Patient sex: F
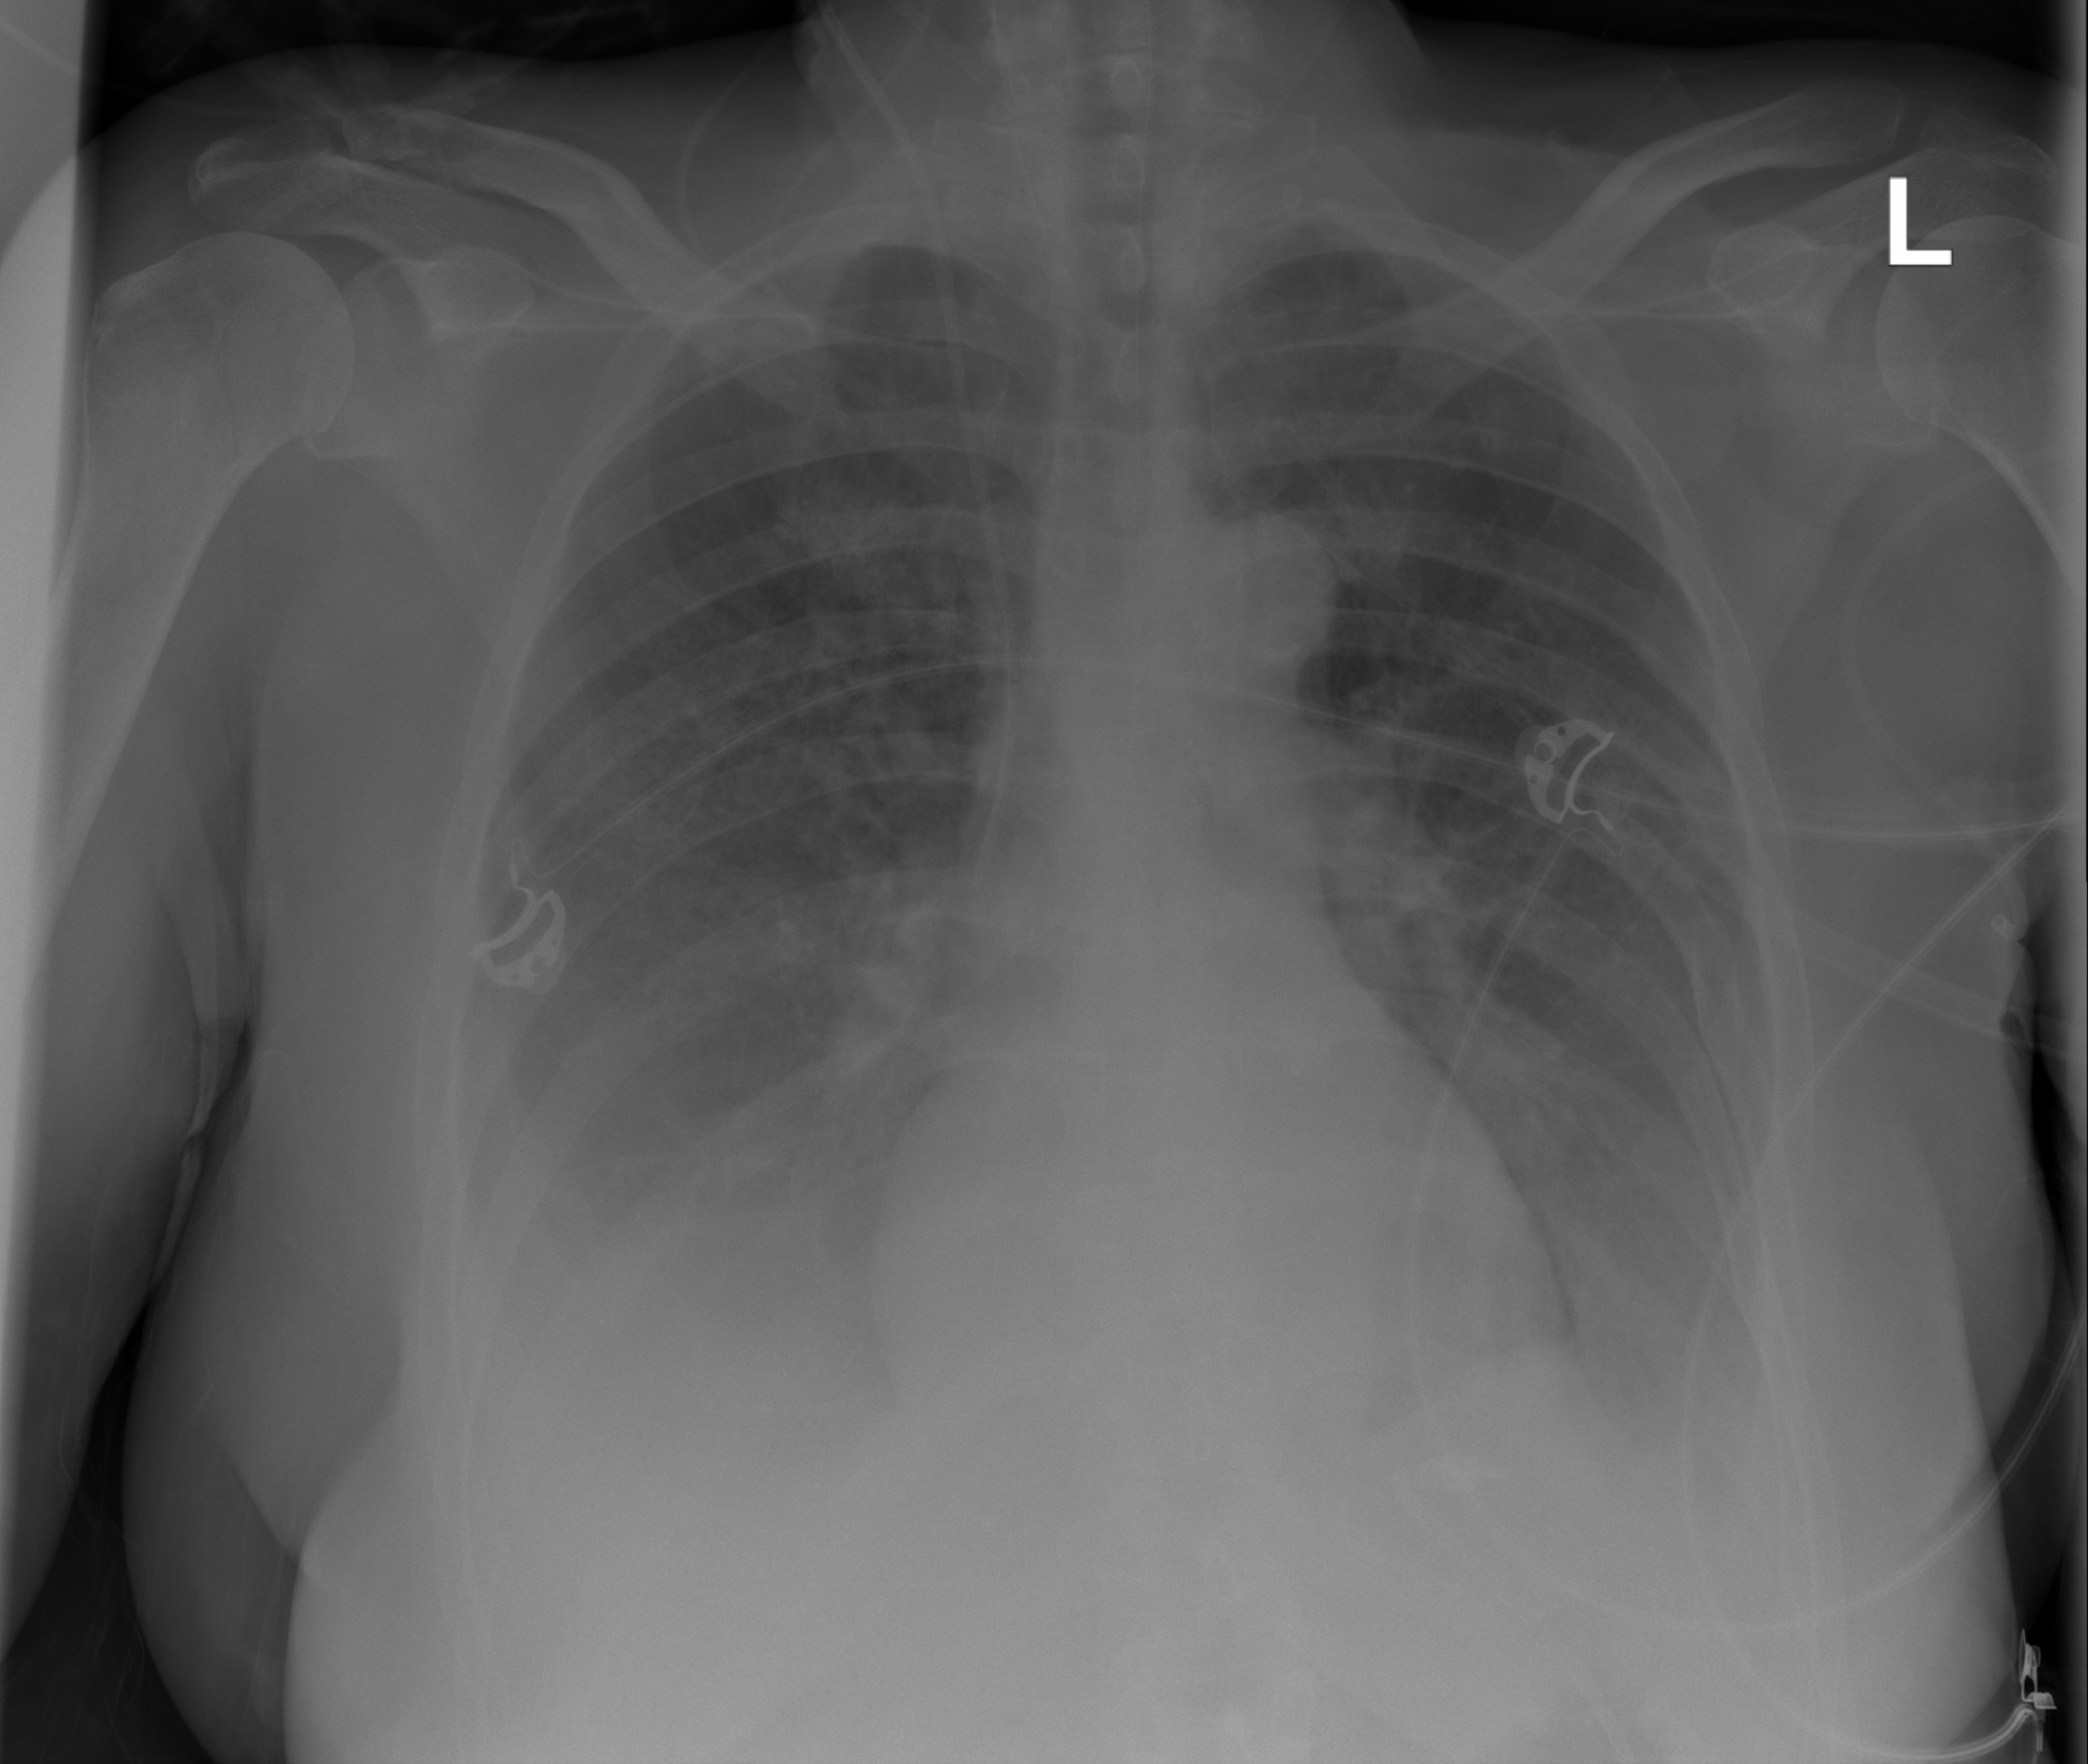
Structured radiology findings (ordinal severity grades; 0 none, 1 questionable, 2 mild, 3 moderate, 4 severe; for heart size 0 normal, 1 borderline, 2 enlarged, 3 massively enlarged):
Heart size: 0
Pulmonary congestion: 0
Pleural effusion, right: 2
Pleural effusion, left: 2
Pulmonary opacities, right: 0
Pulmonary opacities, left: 0
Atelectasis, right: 1
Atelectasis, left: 1